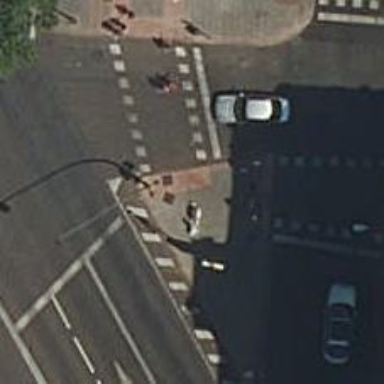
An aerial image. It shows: Kerb barrier.